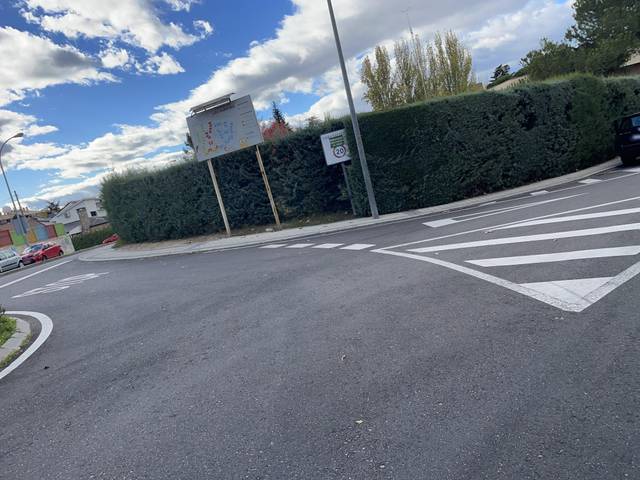
Region: Spain
Coordinates: 40.478, -3.872